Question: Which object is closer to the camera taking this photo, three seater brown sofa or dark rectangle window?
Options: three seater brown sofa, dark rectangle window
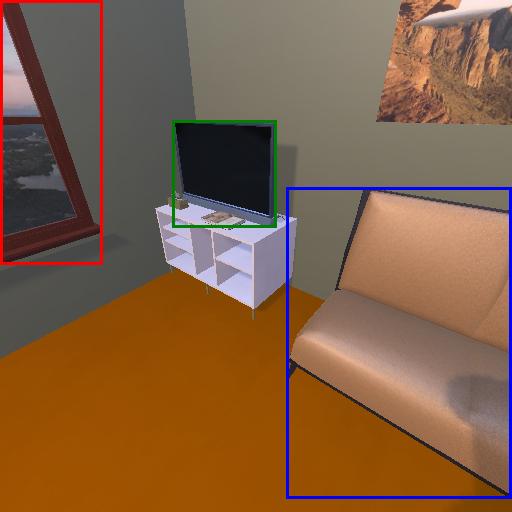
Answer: three seater brown sofa